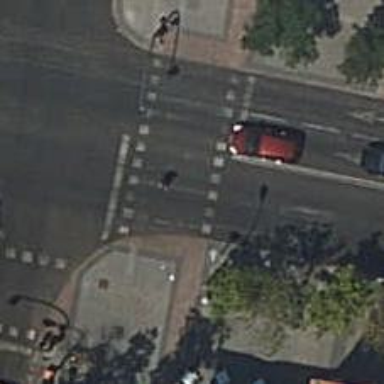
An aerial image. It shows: Secondary road with asphalt surface. There is cycle lane on the left and bus lane on the right.